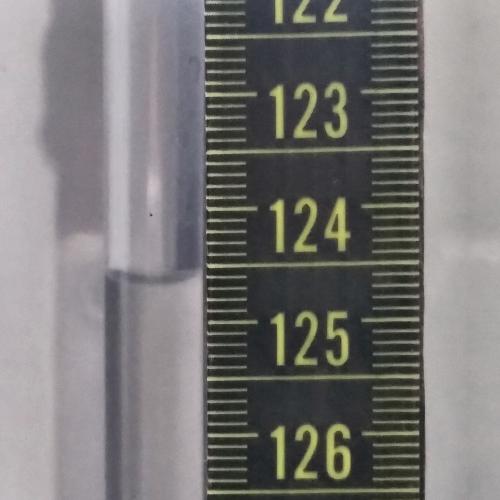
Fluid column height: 124.6 cm